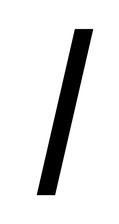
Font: InstrumentSans-Italic_Italic